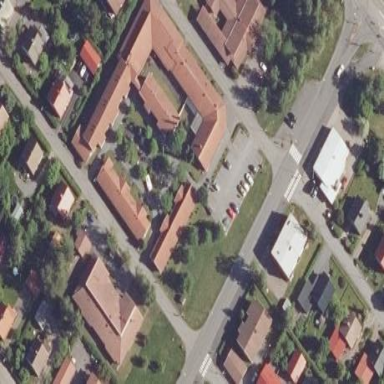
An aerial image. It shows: Nursing home building.